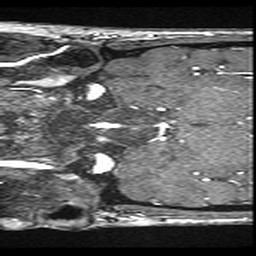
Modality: angio
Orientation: coronal
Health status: ill
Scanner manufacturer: siemens
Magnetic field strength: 3 T
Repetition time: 0.021 s
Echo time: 0.00343 s